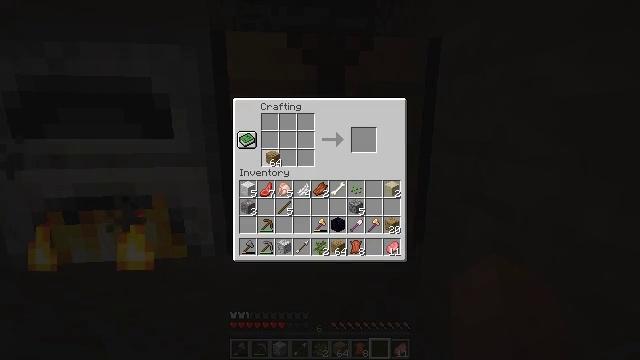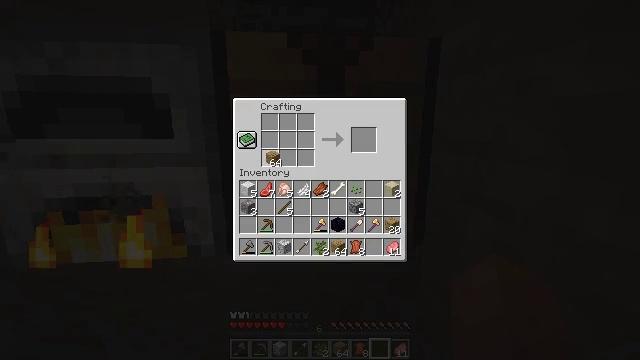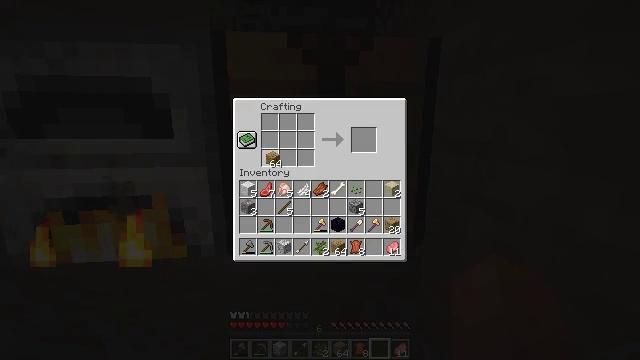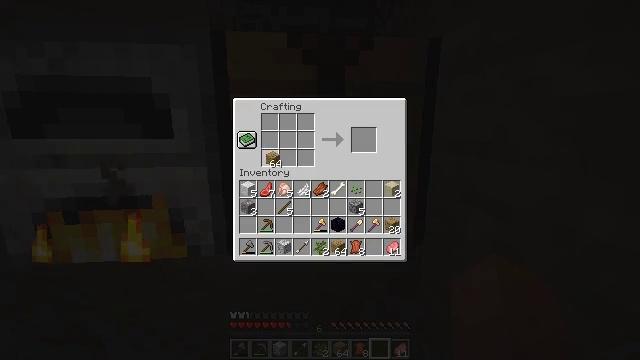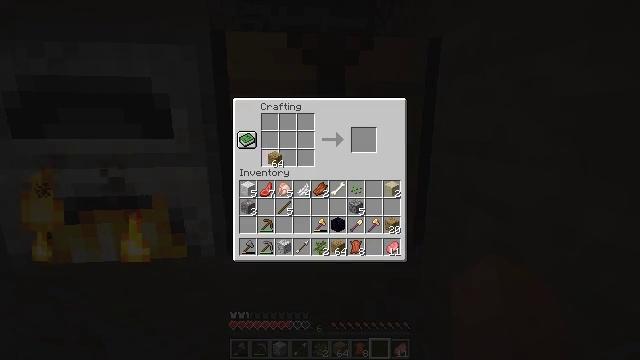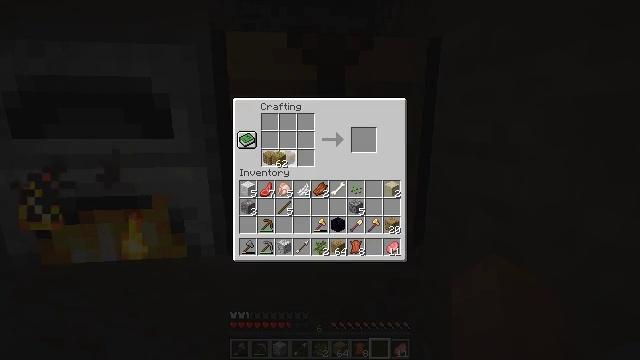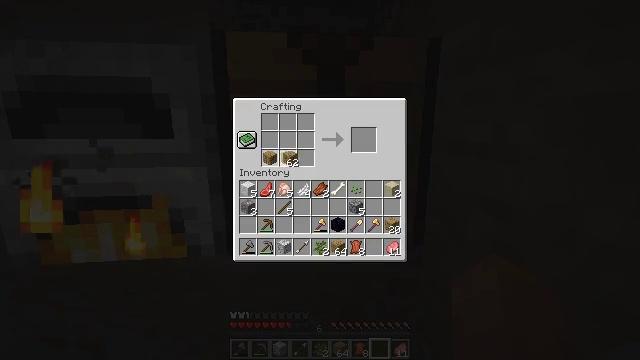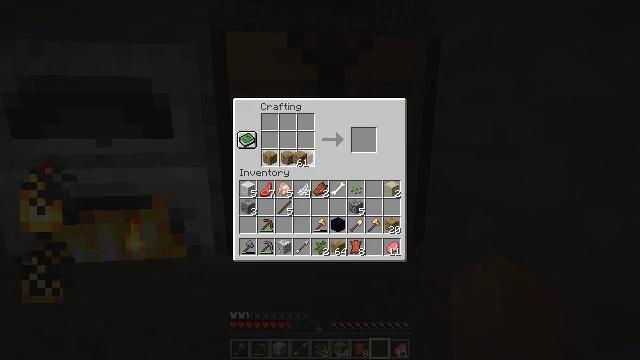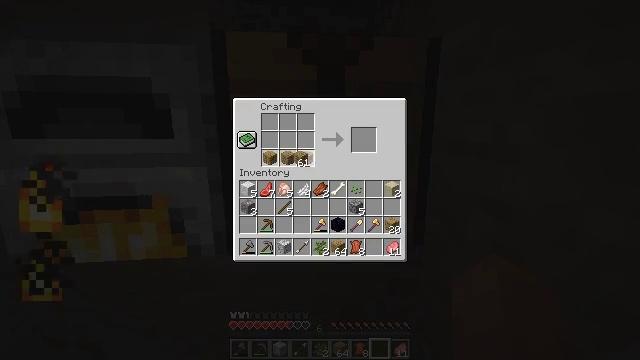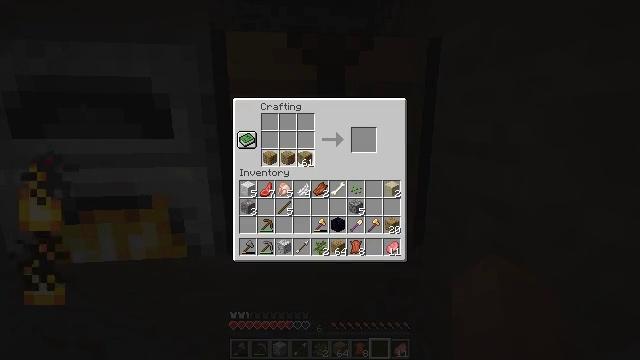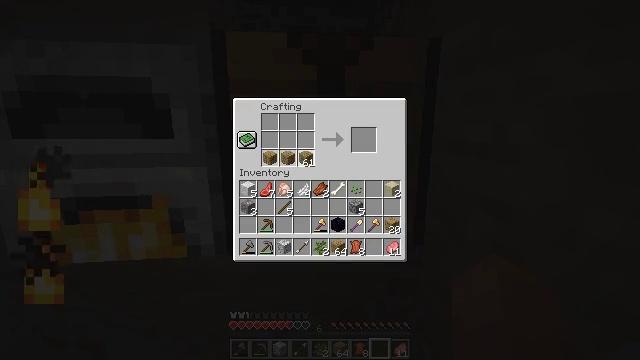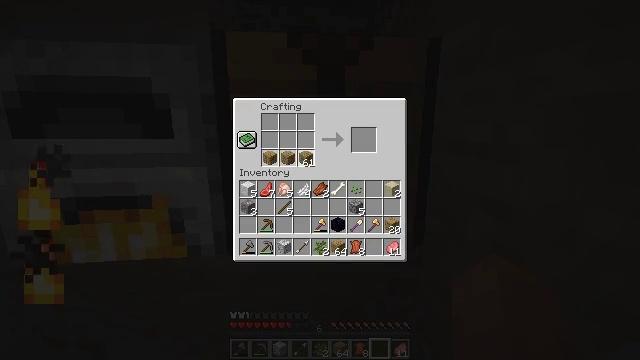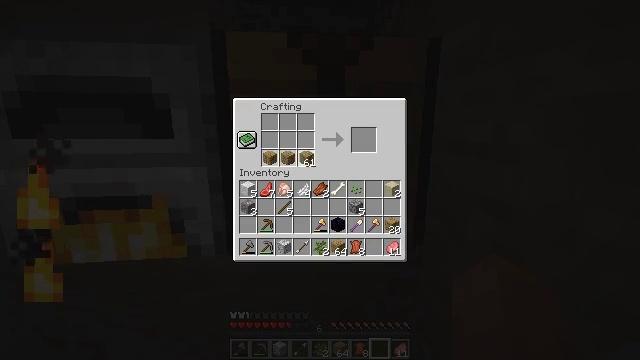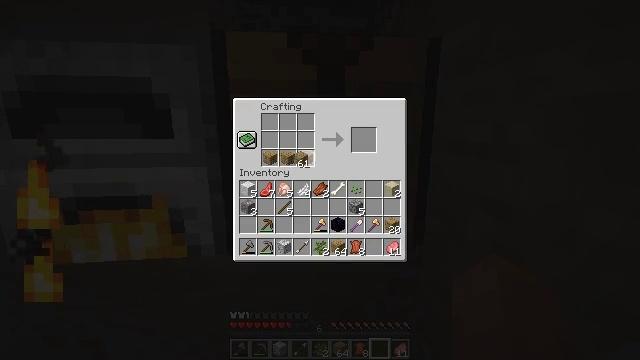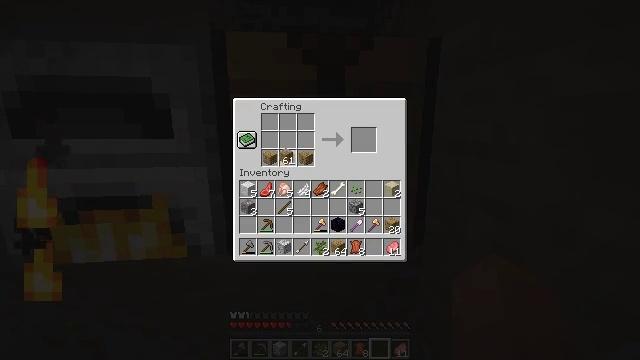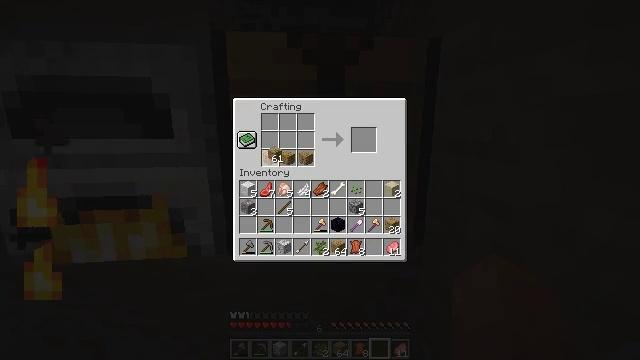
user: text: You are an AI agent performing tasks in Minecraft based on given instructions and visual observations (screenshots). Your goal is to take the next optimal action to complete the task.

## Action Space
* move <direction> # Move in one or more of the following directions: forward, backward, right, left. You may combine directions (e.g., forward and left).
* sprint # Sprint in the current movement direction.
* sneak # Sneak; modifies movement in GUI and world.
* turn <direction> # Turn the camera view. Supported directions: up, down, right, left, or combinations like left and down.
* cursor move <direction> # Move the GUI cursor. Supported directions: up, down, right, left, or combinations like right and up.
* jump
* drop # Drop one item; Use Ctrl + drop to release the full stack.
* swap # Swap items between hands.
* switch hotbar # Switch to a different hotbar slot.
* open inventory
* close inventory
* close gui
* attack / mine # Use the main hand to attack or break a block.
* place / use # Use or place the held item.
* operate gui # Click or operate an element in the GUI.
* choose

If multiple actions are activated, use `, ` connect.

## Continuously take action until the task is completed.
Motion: motion action
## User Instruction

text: Place oak planks in the crafting table to craft an oak slab.
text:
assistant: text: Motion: no_op
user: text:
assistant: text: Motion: choose
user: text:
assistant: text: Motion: choose
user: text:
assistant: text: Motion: choose
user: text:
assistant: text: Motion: choose
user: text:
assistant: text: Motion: cursor move right, choose
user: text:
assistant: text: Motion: cursor move right, choose
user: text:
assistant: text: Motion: choose
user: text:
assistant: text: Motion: choose
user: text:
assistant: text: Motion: choose
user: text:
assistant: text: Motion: choose
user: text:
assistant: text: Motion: choose
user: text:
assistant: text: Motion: no_op
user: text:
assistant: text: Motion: cursor move left
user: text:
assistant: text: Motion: cursor move left
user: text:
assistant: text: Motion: no_op
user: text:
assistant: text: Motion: no_op
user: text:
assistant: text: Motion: no_op
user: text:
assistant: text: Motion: choose
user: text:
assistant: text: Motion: choose
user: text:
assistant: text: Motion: choose
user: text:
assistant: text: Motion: choose
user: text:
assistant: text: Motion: choose
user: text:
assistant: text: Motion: choose
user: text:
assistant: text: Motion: cursor move right, choose
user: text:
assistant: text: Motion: choose
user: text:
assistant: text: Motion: choose
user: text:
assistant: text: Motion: choose
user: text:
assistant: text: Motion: choose
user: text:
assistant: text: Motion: choose